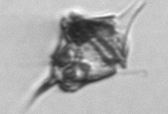
Label: Amylax